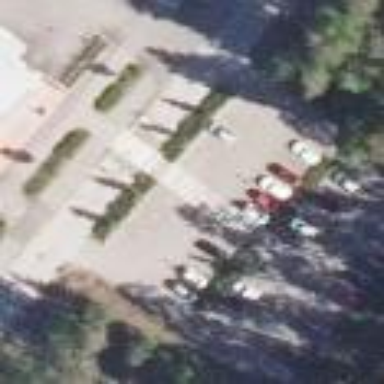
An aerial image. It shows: Parking area.